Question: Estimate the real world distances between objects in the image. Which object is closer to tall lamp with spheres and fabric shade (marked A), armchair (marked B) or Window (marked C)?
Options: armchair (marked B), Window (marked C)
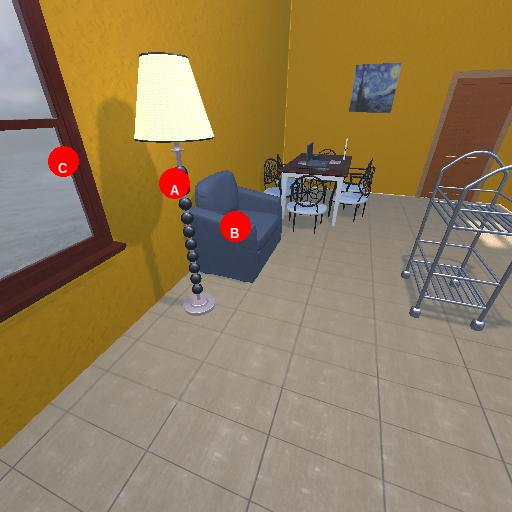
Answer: armchair (marked B)